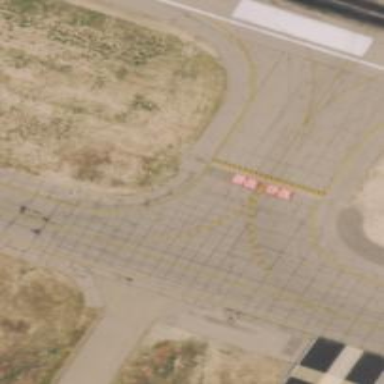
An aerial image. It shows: Image of taxiway at airport.